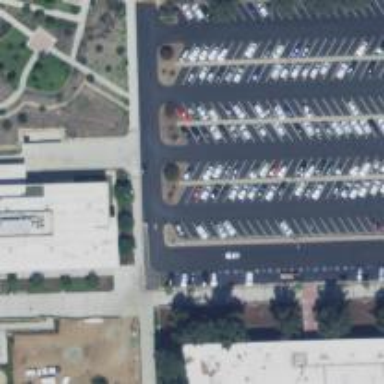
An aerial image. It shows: Parking area with surface.